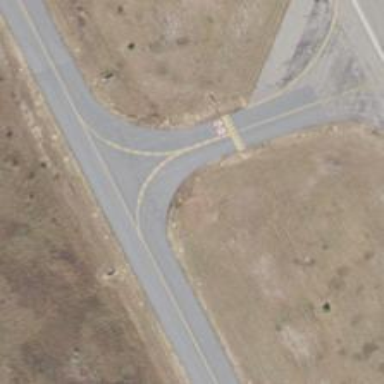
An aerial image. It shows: Image of taxiway at airport.